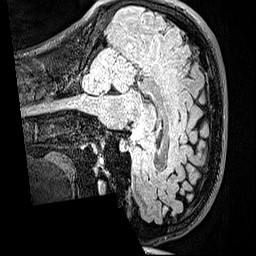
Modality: FLAIR
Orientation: sagittal
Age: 22
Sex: male
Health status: healthy
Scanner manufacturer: siemens
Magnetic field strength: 3 T
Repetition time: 5 s
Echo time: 0.388 s